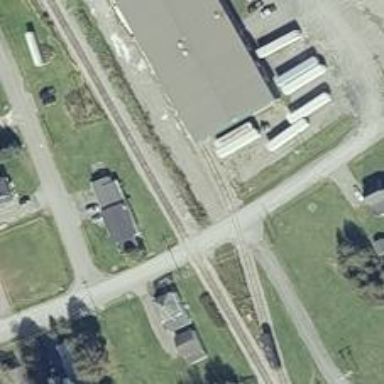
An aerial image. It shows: Level crossing along the railway.